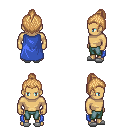
a pixel art fantasy rpg character, male body template, human, tanned skin, blue cape, teal pants, light blonde short topknot hairstyle, white slippers, four views (front, back, left, right), 2x2 character sprite sheet, small pixel art, hard edges, no anti-aliasing